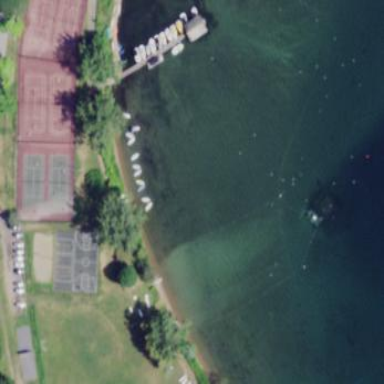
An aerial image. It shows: Swimming area within the leisure land.